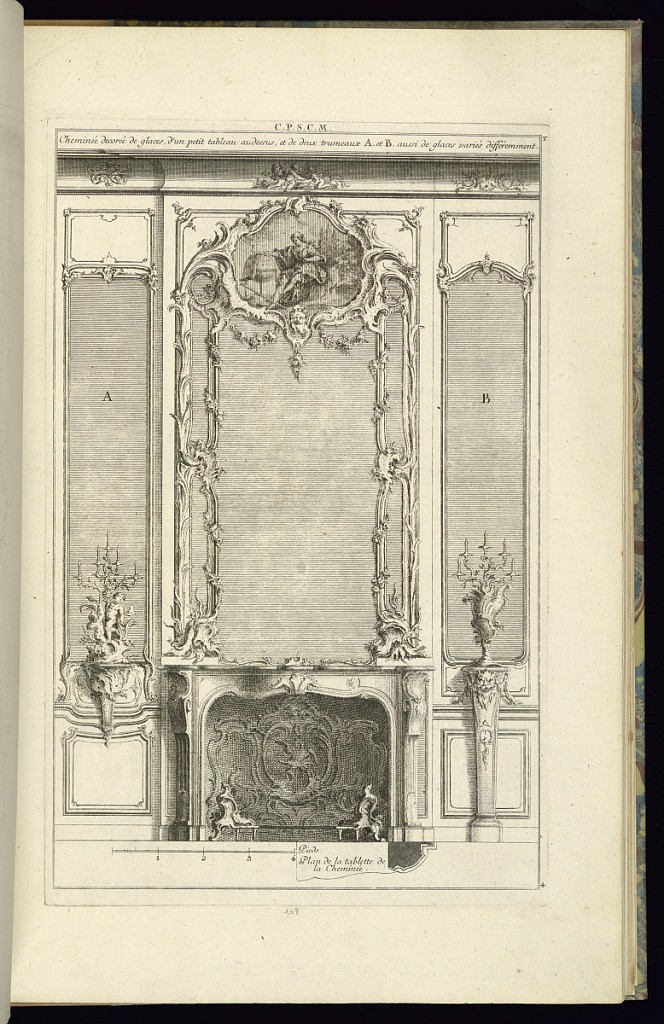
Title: Cheminée Decorée de Glaces
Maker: François de Cuvilliés the Elder, Belgian, 1695 - 1768
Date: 1745
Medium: Etching and engraving on off-white laid paper
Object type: Print
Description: Divided design for a fireplace with mirrors as panels above and on either side. Above the mirror is a painting depicting an allegory of astronomy set within a rocaille cartouche. The plate is numbered.